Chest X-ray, AP view. Patient: 54 years old, sex M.
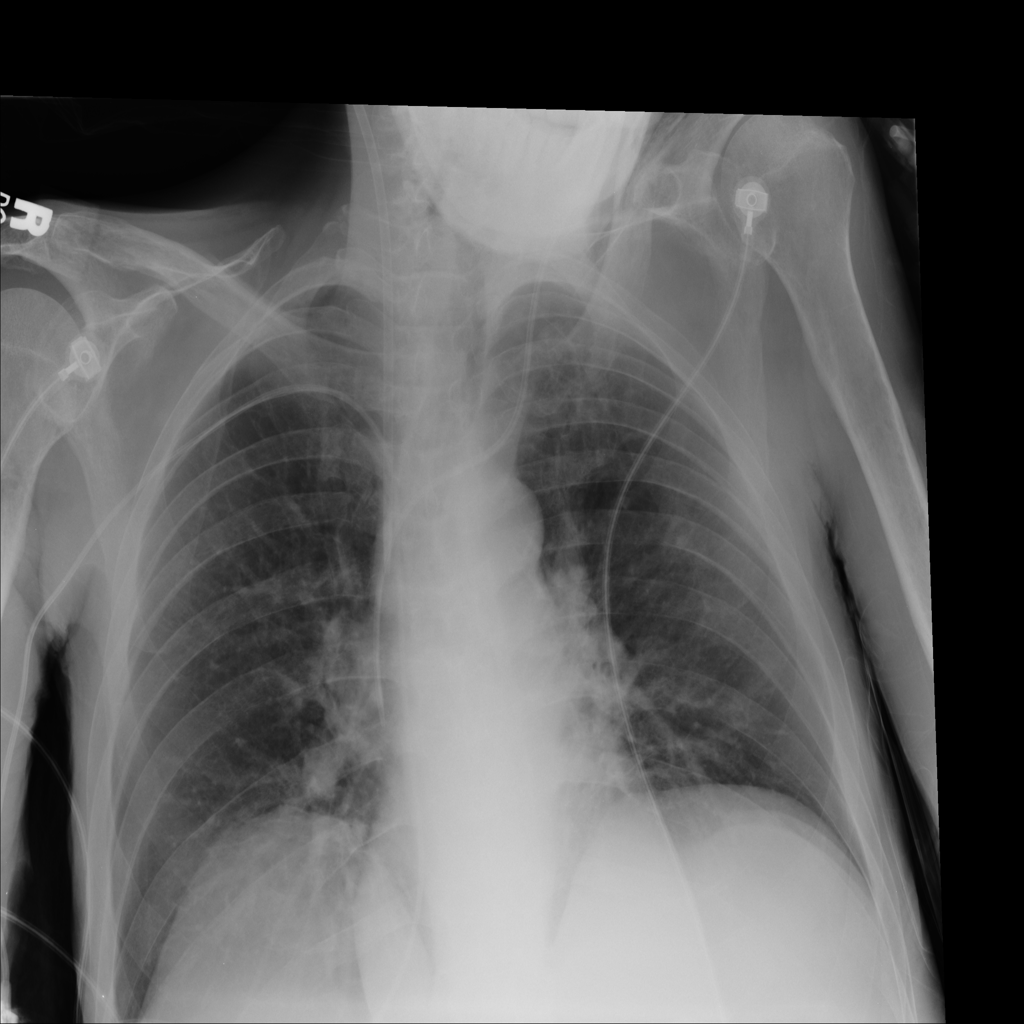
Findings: No Finding